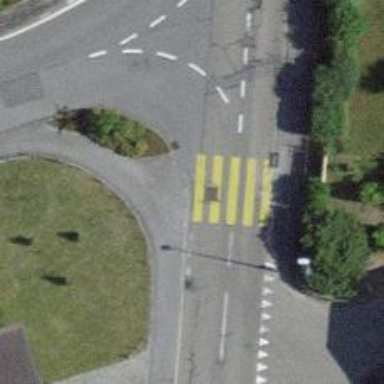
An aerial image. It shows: Kerb barrier.